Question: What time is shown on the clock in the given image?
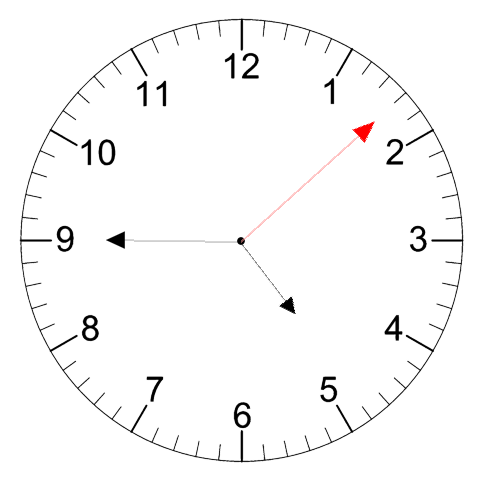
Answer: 04:45:08